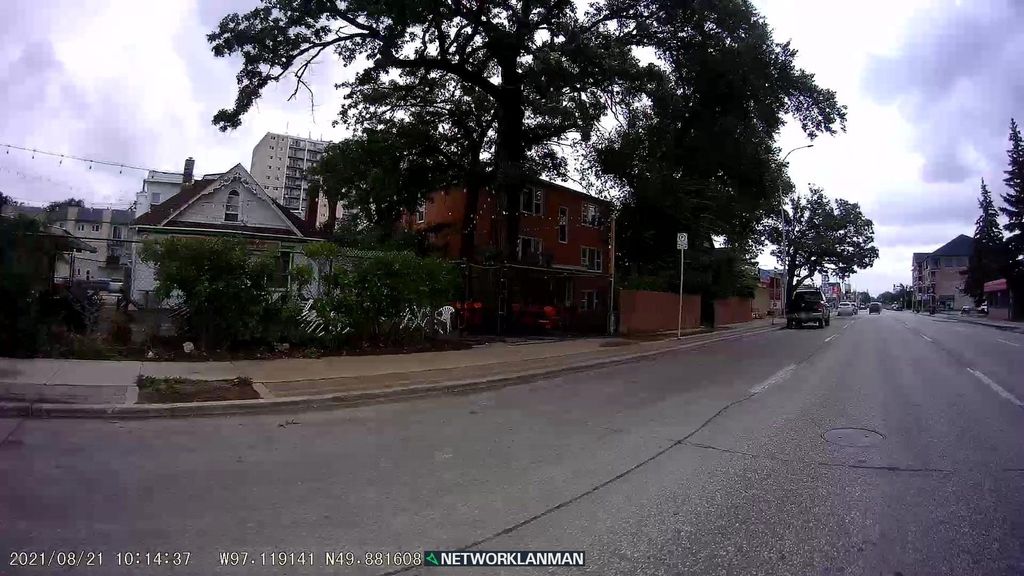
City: winnipeg